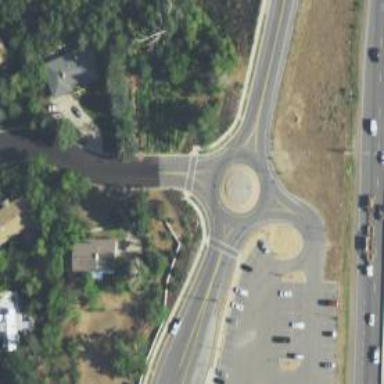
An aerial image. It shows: Tertiary road made of asphalt leading to roundabout junction.